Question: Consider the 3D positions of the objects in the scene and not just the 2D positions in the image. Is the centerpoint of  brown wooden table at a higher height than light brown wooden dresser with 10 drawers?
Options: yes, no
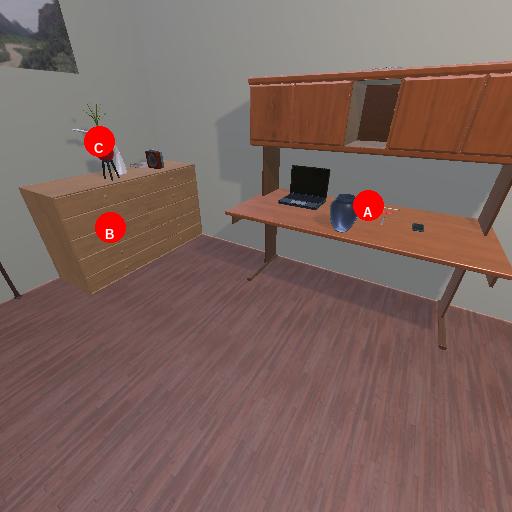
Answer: yes